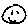
Label: smiley face